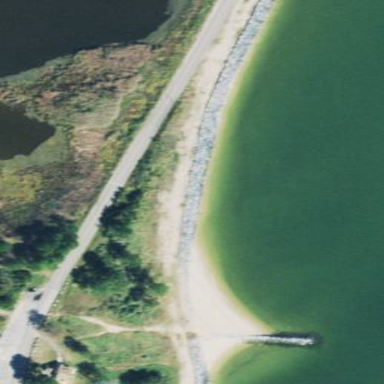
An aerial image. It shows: Sandy beach with natural surroundings.